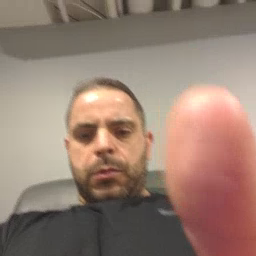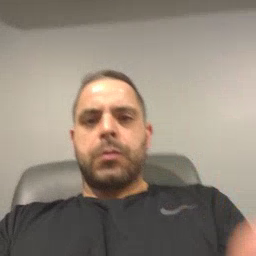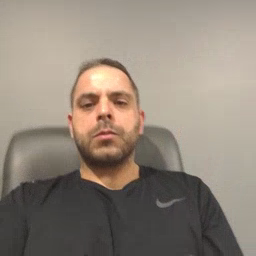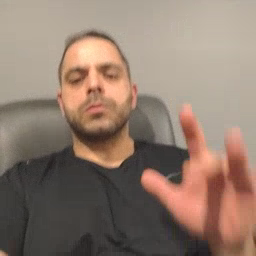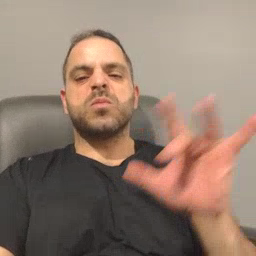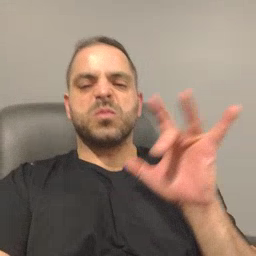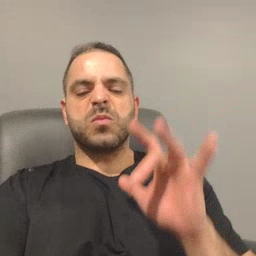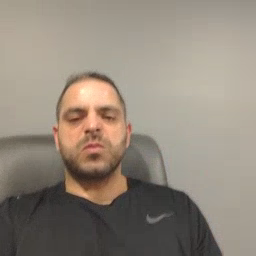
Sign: yucky